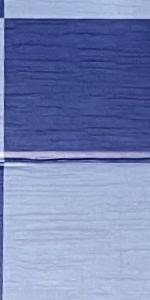
Label: Empty